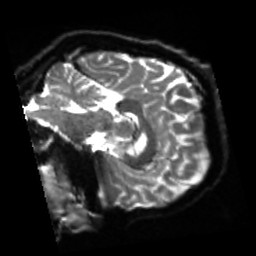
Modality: sbref
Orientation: sagittal
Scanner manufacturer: siemens
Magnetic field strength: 3 T
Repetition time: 4 s
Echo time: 0.0594 s